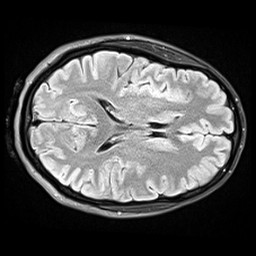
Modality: FLAIR
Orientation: axial
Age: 32
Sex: male
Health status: healthy
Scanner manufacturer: siemens
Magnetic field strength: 3 T
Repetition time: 9 s
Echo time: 0.088 s